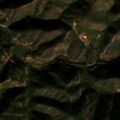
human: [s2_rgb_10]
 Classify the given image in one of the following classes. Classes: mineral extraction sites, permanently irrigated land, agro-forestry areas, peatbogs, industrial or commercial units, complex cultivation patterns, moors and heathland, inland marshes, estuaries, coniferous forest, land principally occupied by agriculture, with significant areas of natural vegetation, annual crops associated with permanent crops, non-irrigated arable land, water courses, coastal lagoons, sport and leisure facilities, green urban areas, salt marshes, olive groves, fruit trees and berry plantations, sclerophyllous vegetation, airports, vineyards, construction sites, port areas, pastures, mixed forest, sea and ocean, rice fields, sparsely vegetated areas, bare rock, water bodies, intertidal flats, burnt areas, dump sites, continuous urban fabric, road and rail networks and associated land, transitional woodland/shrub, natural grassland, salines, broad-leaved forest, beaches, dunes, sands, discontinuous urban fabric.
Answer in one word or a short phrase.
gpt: broad-leaved forest, sclerophyllous vegetation, transitional woodland/shrub